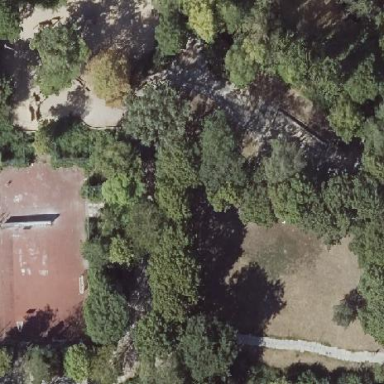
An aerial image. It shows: Lovely park for leisure and relaxation.